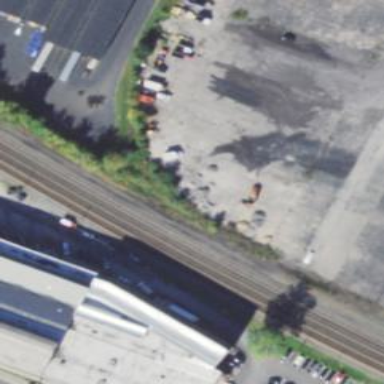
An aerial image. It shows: Abandoned railway.